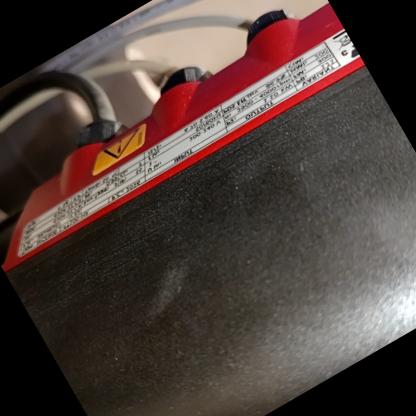
Klasa: tabliczka-znamionowa